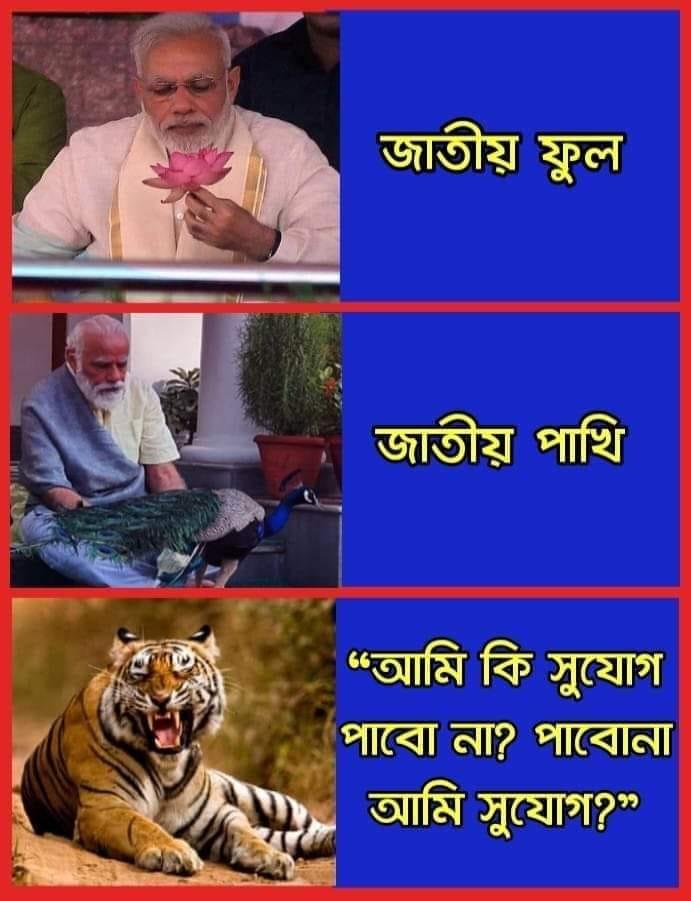
Text: জাতীয় ফুল, জাতীয় পাখি, আমি কি সুযোগ পাবো না? পাবোনা আমি সুযোগ?
Label: Non Hate